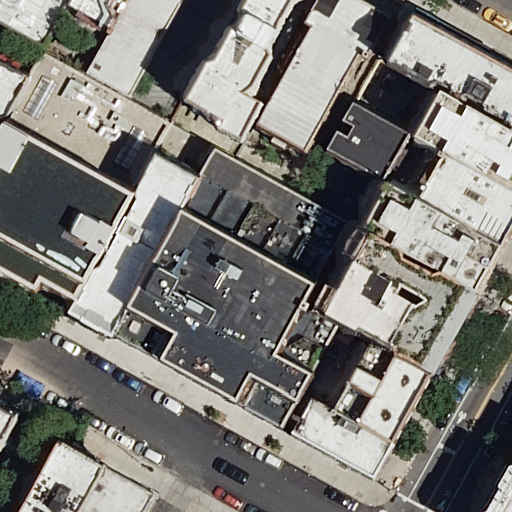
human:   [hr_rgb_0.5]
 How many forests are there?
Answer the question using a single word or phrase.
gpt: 0

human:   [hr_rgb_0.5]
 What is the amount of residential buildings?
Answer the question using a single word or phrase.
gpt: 21

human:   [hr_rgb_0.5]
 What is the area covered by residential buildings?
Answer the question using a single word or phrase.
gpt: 5997m2

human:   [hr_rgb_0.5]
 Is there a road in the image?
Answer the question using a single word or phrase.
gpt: yes

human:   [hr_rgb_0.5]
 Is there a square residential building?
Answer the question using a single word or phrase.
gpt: no

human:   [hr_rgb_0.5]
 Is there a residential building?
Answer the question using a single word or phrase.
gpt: yes

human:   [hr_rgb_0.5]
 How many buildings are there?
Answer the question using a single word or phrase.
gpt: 21

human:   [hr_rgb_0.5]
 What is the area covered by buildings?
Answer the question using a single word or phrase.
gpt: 5997m2

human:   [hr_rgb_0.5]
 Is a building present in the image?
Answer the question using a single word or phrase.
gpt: yes

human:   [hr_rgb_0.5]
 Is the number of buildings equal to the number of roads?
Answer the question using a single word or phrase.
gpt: no

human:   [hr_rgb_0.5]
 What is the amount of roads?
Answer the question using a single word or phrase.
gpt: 5

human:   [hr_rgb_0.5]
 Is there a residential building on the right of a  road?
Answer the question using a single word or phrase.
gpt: yes

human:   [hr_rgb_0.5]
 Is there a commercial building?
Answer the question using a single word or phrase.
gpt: no

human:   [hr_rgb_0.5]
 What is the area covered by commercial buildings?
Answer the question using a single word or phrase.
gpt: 0m2

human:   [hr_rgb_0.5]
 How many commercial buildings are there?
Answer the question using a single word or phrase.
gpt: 0

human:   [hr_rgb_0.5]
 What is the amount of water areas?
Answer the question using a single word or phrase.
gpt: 0

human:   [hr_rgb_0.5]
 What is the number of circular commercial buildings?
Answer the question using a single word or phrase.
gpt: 0

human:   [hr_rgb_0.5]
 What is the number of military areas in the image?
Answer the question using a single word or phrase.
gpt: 0

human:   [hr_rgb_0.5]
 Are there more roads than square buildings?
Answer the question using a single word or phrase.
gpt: yes

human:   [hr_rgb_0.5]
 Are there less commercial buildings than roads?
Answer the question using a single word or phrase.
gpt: yes

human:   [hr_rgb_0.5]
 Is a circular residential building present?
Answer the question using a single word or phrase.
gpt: no

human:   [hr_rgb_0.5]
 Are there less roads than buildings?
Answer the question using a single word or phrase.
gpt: yes

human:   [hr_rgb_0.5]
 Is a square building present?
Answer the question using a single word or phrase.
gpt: no

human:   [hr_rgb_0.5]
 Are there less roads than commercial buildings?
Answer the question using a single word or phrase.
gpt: no

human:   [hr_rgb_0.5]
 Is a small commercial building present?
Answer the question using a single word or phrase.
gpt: no

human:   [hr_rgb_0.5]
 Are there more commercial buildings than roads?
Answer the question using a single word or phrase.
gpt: no

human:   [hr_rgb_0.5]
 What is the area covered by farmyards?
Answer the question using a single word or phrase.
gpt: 0m2

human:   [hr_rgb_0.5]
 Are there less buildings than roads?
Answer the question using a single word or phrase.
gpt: no

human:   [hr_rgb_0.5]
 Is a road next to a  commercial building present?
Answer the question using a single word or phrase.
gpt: no

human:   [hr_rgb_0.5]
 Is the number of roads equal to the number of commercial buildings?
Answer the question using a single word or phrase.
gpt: no

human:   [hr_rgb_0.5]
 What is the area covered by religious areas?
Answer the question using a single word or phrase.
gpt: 0m2

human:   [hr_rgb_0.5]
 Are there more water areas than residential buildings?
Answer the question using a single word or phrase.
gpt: no

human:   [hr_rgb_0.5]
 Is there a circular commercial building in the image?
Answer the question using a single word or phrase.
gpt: no

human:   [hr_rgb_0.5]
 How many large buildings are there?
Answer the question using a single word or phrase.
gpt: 2

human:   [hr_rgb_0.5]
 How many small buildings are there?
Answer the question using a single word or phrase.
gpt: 6

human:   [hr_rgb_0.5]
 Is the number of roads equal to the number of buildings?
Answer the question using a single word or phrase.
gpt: no

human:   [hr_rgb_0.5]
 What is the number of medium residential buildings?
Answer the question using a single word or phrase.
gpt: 13

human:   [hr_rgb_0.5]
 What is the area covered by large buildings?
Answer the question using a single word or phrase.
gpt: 2533m2

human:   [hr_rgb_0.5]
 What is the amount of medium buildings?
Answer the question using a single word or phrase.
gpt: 13

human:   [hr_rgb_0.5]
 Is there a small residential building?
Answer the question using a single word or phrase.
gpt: yes

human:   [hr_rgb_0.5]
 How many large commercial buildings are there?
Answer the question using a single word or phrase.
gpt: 0

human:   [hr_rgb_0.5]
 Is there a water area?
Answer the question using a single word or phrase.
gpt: no

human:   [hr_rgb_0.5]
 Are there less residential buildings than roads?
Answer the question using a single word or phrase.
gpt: no

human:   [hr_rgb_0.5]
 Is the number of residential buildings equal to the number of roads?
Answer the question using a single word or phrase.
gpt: no

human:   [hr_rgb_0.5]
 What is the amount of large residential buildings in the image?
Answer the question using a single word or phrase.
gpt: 2

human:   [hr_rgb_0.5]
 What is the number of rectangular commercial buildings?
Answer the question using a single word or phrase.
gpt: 0

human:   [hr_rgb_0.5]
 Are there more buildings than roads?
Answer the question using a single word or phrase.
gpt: yes

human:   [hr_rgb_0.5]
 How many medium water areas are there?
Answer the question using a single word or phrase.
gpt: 0

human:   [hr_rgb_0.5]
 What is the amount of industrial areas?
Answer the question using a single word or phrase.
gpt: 0

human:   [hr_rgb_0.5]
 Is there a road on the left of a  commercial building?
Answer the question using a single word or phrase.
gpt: no

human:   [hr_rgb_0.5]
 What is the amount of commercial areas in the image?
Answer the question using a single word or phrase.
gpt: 0

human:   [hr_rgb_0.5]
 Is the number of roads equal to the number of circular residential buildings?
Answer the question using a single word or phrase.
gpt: no

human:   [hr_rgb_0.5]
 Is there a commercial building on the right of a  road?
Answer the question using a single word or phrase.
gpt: no

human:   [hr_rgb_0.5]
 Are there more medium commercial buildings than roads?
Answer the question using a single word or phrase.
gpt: no

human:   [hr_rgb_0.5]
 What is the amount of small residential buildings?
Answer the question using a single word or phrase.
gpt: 6

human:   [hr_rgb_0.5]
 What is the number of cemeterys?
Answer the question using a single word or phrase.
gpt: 0

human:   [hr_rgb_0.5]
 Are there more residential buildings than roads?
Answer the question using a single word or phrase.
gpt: yes

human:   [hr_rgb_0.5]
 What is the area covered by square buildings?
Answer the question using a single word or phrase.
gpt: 0m2

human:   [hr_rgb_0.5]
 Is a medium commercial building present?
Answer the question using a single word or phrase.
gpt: no

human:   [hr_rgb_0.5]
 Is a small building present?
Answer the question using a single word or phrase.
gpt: yes

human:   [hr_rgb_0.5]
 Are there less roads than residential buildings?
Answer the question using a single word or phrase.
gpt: yes

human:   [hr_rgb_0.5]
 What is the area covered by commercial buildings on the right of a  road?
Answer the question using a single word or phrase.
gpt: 0m2

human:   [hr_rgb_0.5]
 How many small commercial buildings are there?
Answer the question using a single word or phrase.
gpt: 0

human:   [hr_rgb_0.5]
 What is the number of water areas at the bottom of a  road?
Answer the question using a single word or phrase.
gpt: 0